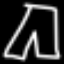
Label: pants